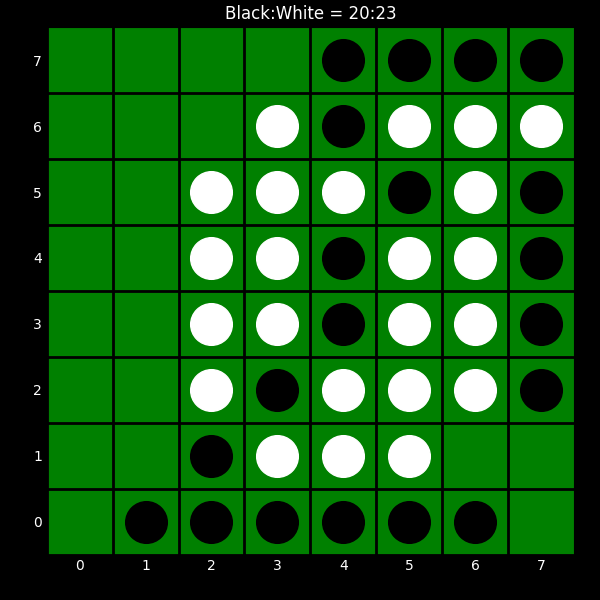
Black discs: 20
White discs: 23